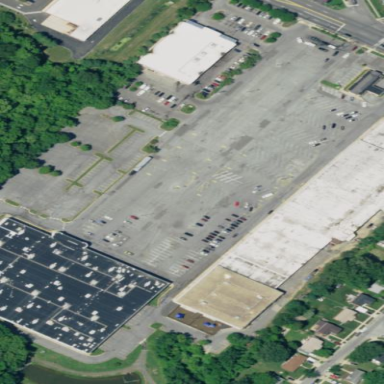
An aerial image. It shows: Retail area.